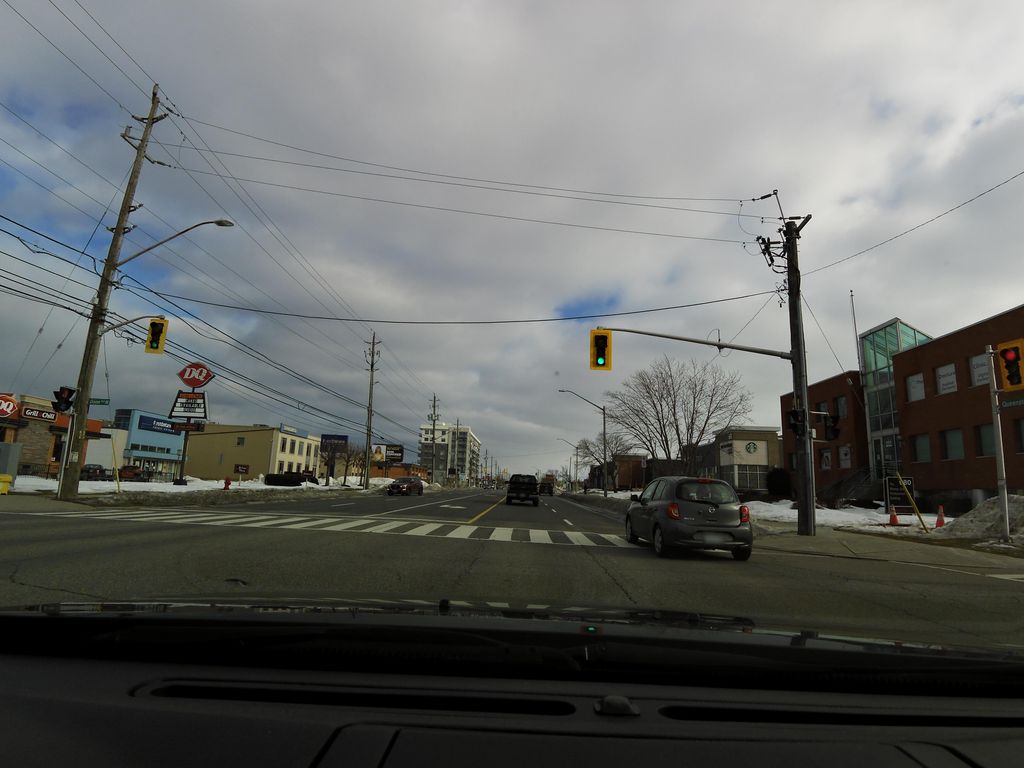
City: hamilton